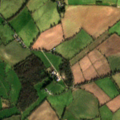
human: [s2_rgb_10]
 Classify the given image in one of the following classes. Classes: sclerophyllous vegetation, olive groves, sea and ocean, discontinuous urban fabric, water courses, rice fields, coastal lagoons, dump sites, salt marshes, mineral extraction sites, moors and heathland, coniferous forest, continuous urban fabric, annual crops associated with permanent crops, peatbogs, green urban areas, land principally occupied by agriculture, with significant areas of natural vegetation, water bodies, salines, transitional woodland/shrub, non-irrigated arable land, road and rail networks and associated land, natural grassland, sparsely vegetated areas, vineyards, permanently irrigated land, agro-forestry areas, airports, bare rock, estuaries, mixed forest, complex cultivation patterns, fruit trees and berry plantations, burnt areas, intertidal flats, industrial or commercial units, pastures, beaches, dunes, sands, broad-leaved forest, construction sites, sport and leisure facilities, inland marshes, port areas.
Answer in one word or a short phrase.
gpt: non-irrigated arable land, pastures